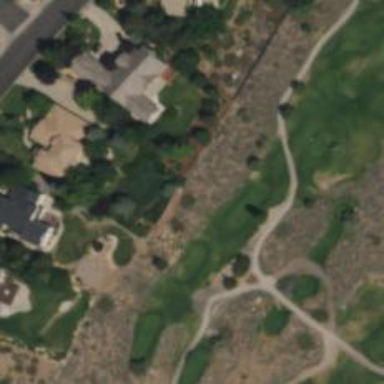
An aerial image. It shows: Rough area on grassy golf course.